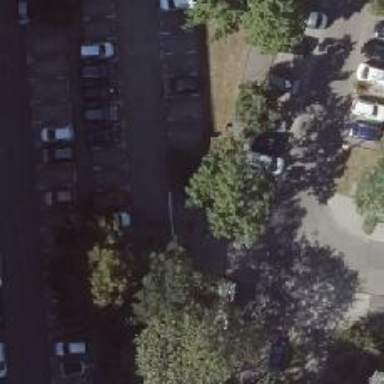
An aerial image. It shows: Parking aisle with concrete surface.